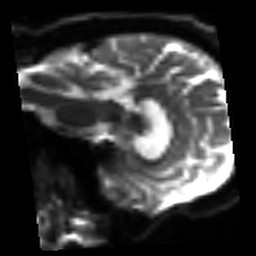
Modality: sbref
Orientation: sagittal
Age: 58
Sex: male
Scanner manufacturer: siemens
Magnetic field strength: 3 T
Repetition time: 3.2 s
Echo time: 0.081 s